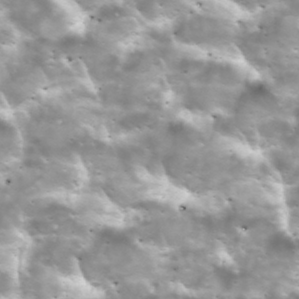
Label: non_frost